Question: I have a table that has an inputbox in one of the elements wich i use to filter the table with.
When i wright something in the box the table gets filtered.
The wierd thing is that if i use display:block to show the rows that I want to see it totally destroys the look of the row. But if I use jquery .toggle(); it works fine.
Why is that?
HTML:
'''
<body>
<table>
<tr><th>Users<input type="text" id="filter"/></th></tr>
<tr class="user" data="patrick"><td>Patrick</td></tr>
<tr class="user" data="john"><td>John</td></tr>
</table>
</body>
'''
Filter SCRIPT that works
'''
$('#filter').keyup(function(){
$(".user").css("display", "none");
if($("#filter").val()!=''){
var filterstr = $("#filter").val().toLowerCase();
$("[data*="+filterstr+"].user").toggle();
}else{
$(".user").toggle();
}
});
'''
If I use display:block

CSS:
'''
table
{
width: 200px;
}
td
{
border: 1px solid #000;
font: bold 10px Helvetica, Arial, sans-serif;
padding: 5px;
}
th
{
background: #f3f3f3;
border: 1px solid #000;
font: bold 10px Helvetica, Arial, sans-serif;
padding: 5px;
}
'''
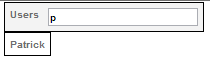
Answer: Use 'display:table-row' instead, because table rows are not 'display:block' by default!